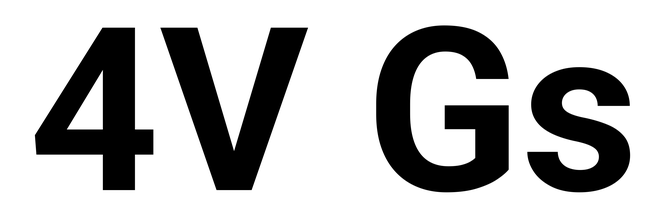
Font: Roboto_Bold